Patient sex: F
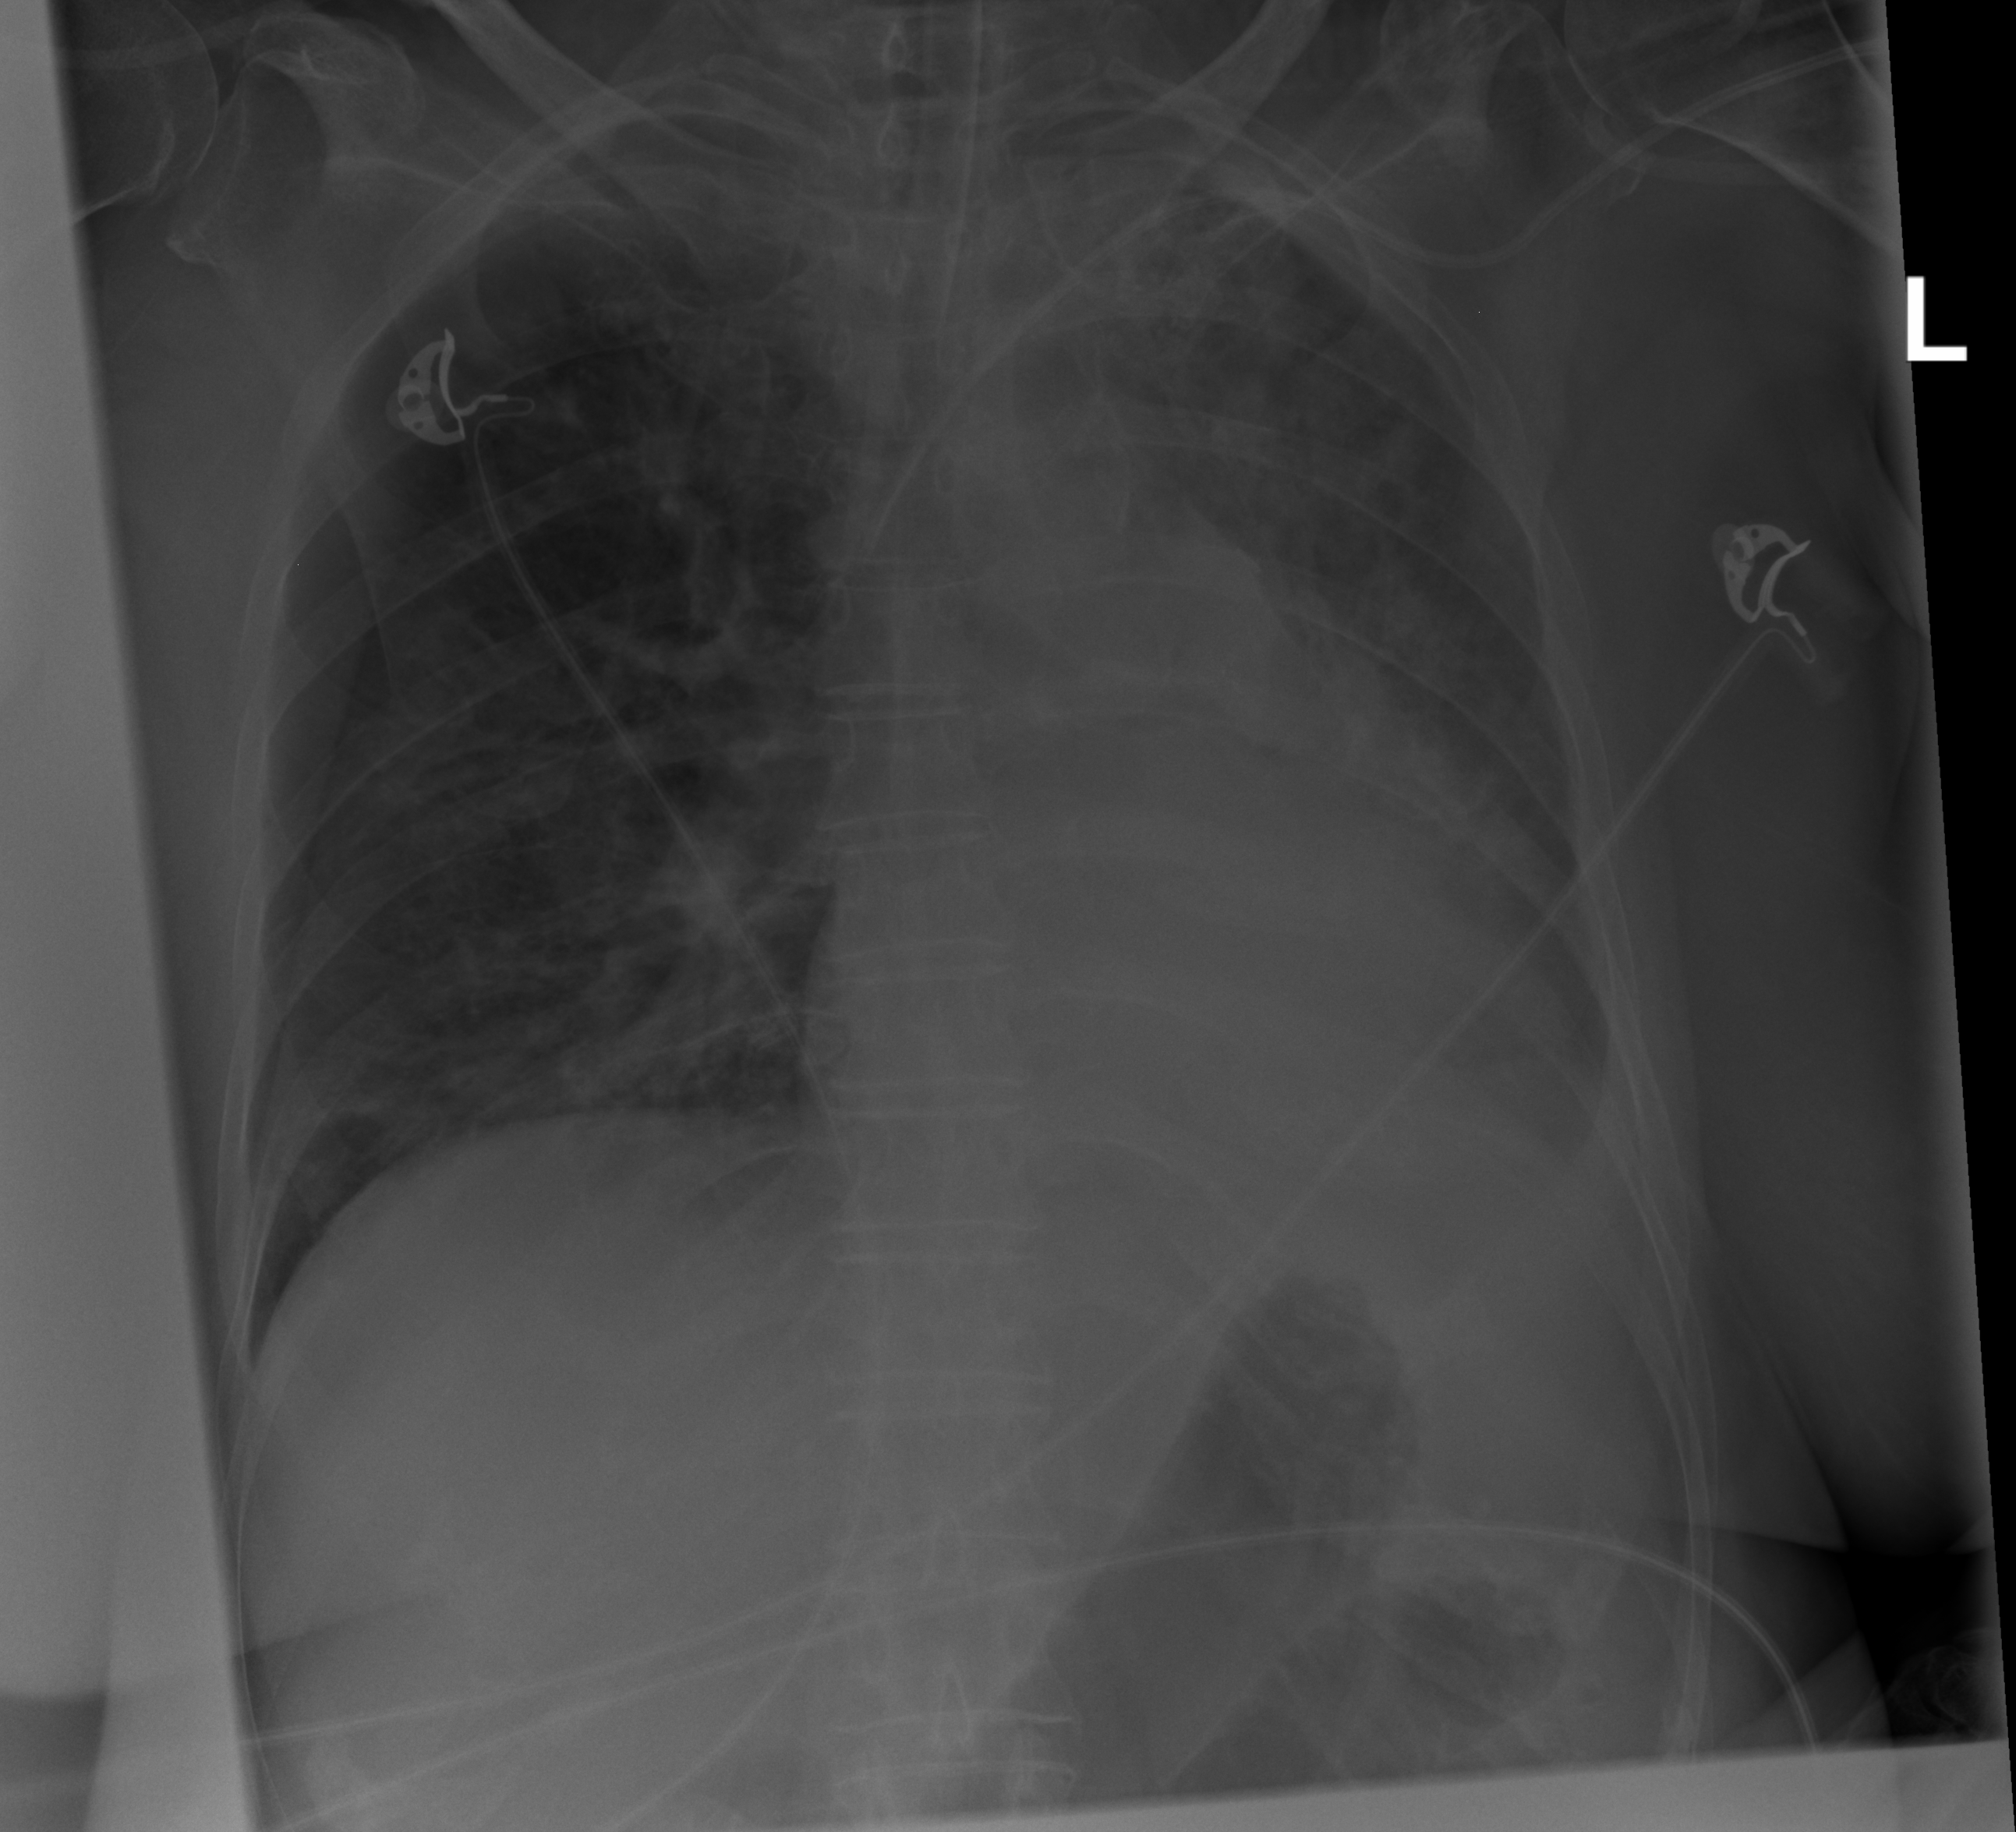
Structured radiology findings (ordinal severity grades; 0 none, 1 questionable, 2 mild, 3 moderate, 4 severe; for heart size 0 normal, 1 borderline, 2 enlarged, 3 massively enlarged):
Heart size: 1
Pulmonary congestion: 2
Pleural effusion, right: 0
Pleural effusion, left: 3
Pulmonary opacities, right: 2
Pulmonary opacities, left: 3
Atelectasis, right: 2
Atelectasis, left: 3